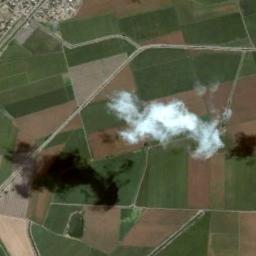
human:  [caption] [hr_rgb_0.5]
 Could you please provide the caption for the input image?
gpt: A thin cloud floated over the neat farmland .

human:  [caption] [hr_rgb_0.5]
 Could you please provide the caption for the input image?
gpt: The clouds are in the air and the clouds are cast on the green fields .

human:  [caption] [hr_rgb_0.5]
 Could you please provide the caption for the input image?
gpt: The white cloud is above green farmland .

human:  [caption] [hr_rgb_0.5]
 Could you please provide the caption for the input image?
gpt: The cumulus clouds are located above the farmland and the shadow of the clouds is on the farmland .

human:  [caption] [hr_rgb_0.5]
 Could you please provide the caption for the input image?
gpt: A sparse white could over a farmland .